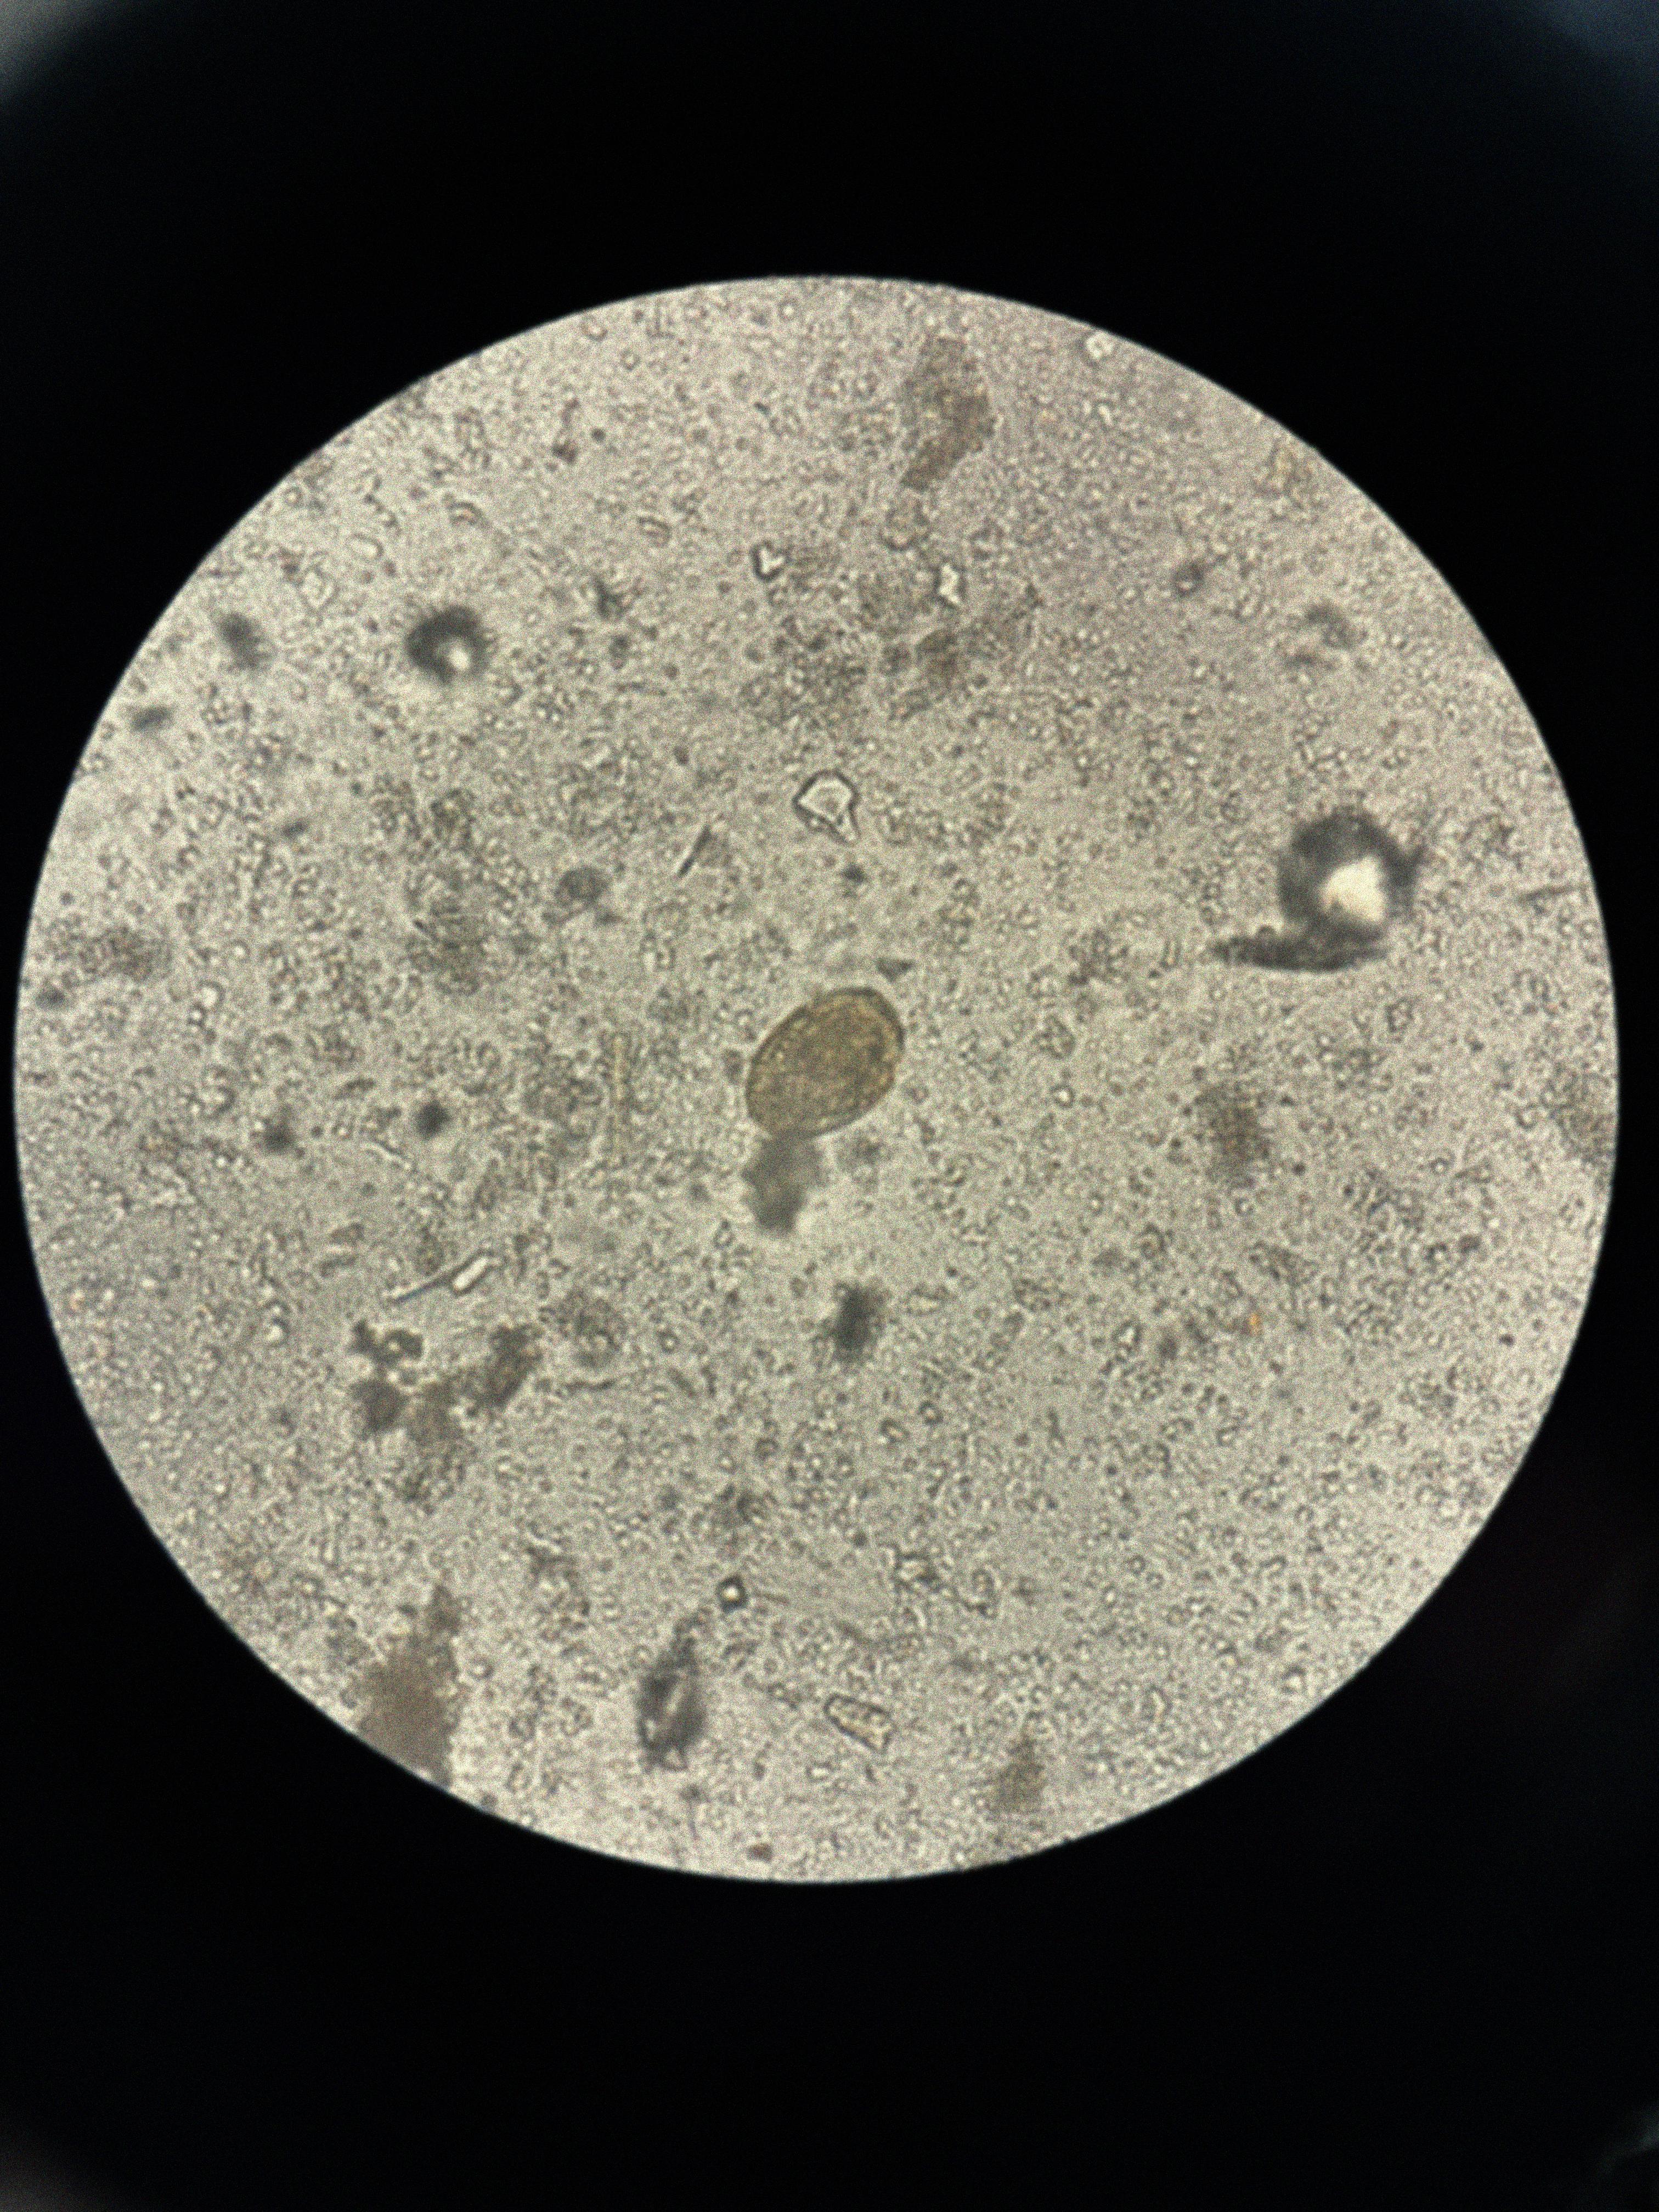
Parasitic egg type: Paragonimus spp